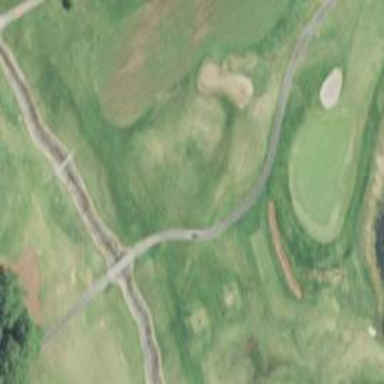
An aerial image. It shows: Service road designated as golf cart path.